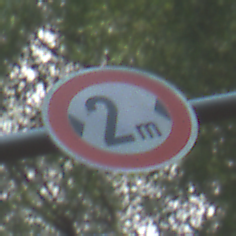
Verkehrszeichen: TatsaechlicheBreite2
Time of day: MorningAfternoon
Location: Outdoor (Urban)
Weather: PartlyCloudy
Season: NotSpecified
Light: Natural